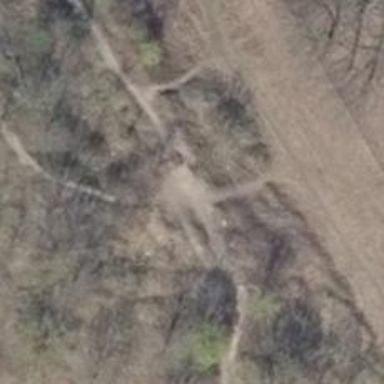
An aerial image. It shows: Dirt path.